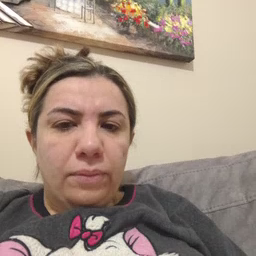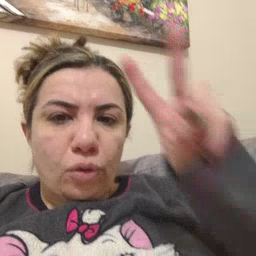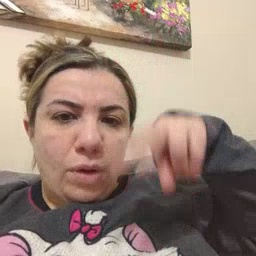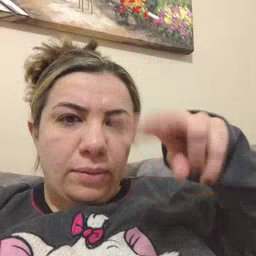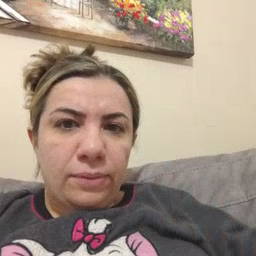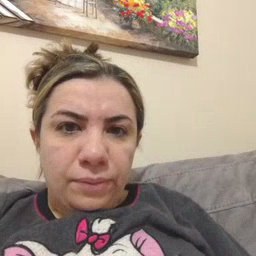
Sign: read